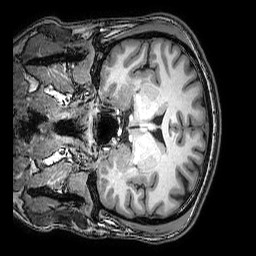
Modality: T1w
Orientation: coronal
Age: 29
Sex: male
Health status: healthy